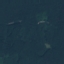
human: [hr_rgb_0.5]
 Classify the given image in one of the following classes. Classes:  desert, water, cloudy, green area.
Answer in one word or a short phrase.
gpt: green area